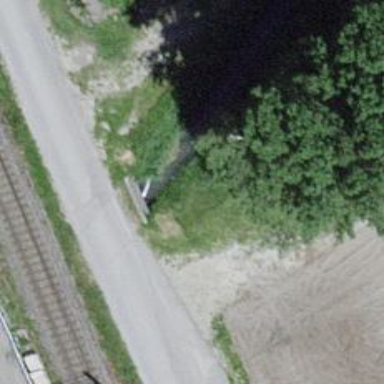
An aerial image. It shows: Culvert tunnel under canal.